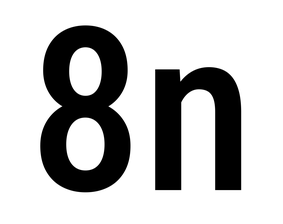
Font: Roboto_Condensed_Medium